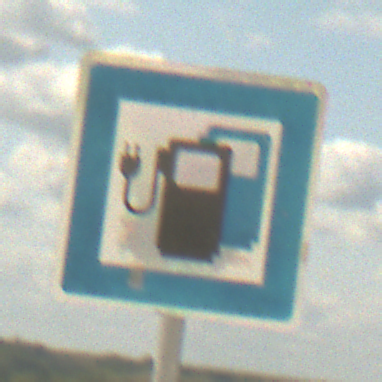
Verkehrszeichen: LadestationFuerElektrofahrzeuge
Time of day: Midday
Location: Outdoor (Beach)
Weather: PartlyCloudy
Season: NotSpecified
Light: Natural